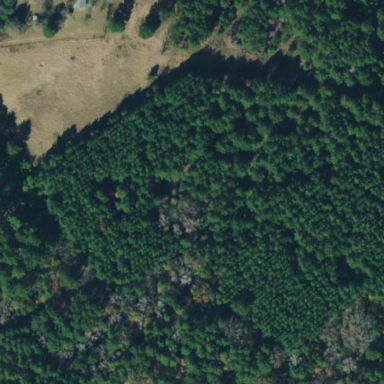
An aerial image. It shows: Evergreen needle-leaved forest.